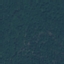
Label: Forest